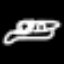
Label: frog